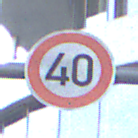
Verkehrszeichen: Geschwindigkeit40
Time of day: SunriseSunset
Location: Outdoor (Urban)
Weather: PartlyCloudy
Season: NotSpecified
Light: Natural